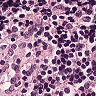
Metastatic tissue present: no